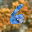
Label: 6